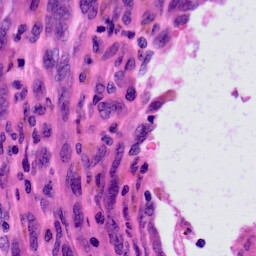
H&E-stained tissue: Skin